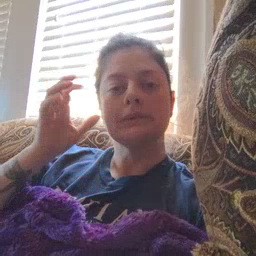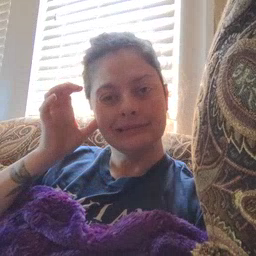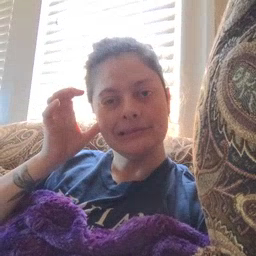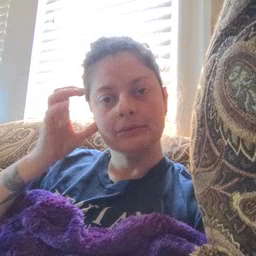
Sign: listen